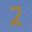
Label: 2